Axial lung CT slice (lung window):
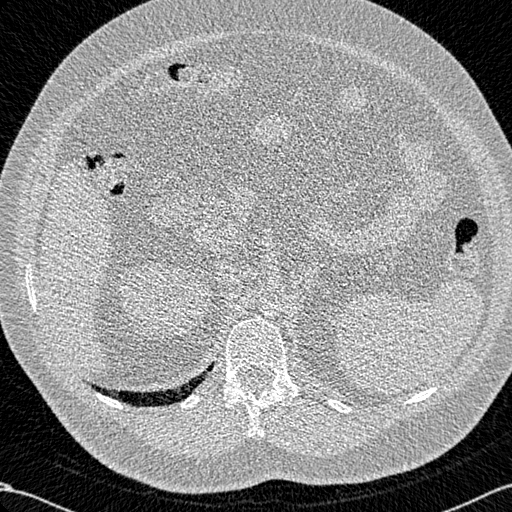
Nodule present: no